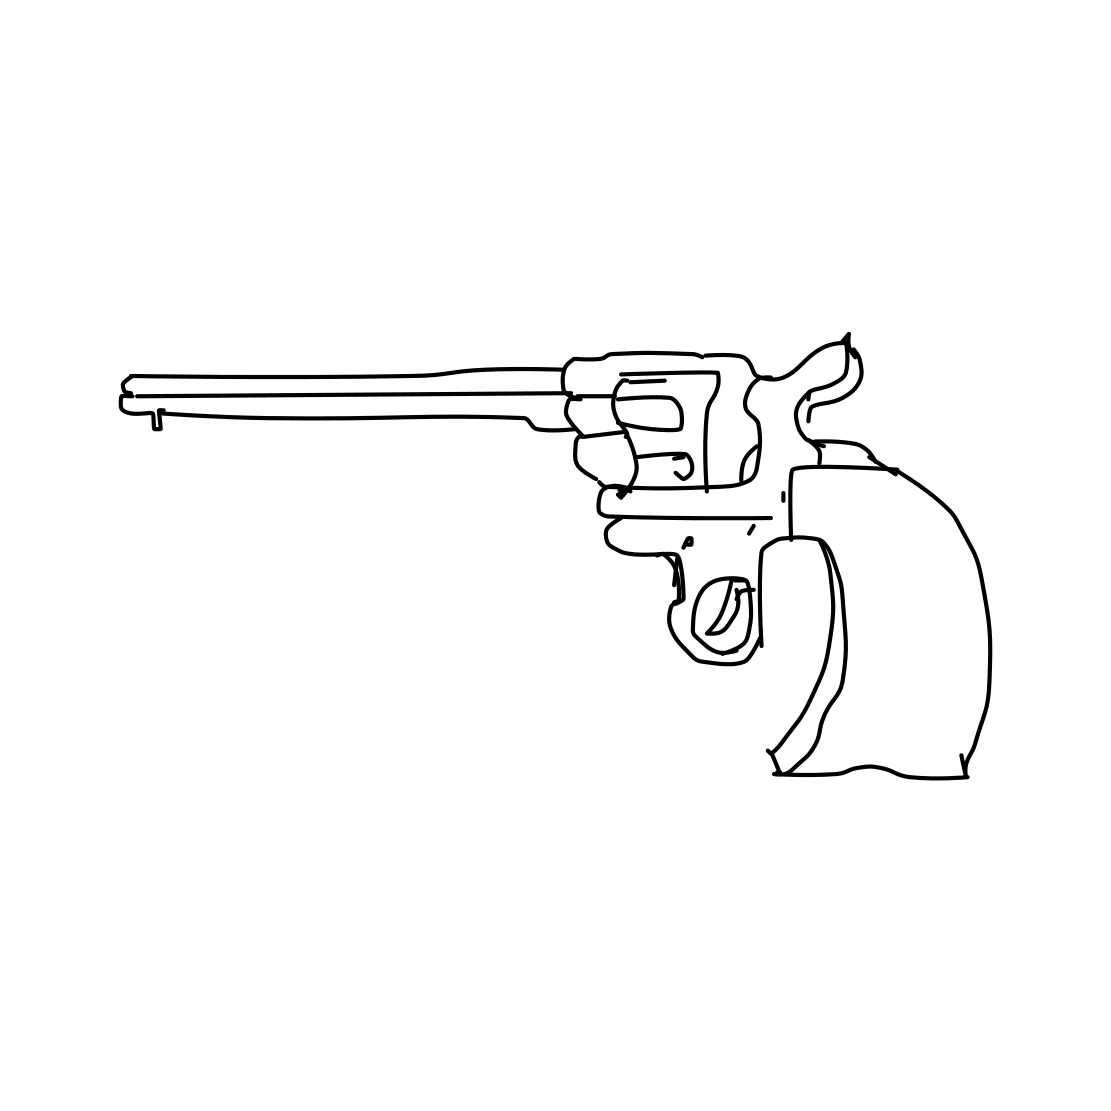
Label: revolver